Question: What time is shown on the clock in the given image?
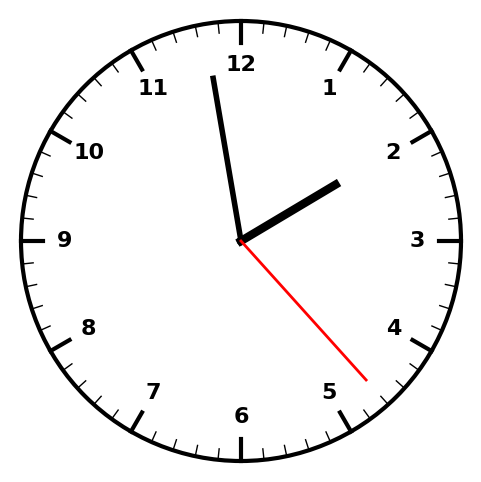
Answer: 01:58:23